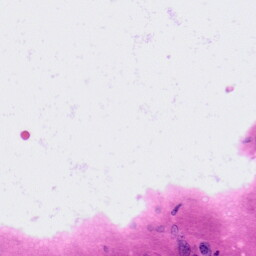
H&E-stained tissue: Colon